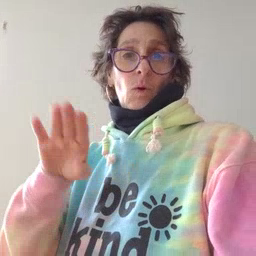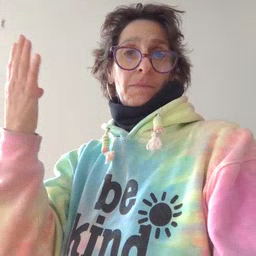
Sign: open